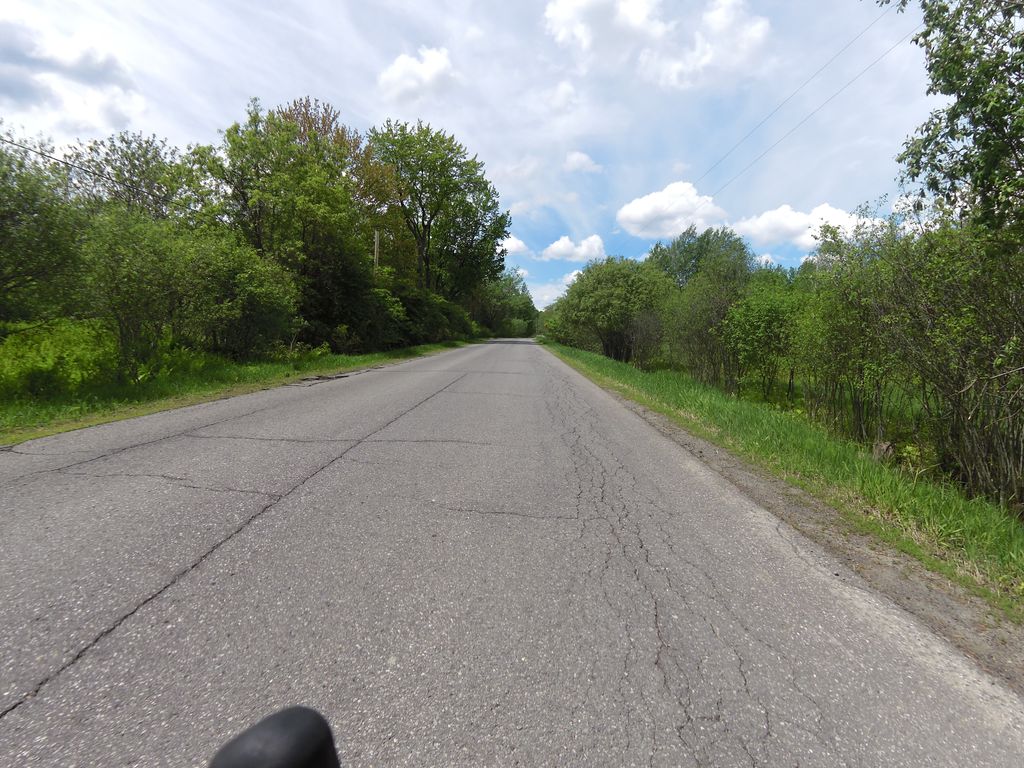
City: ottawa-gatineau